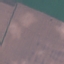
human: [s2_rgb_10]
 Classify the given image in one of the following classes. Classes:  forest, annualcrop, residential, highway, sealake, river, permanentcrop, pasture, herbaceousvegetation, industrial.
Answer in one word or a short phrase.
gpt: AnnualCrop